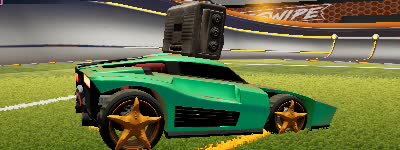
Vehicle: breakout